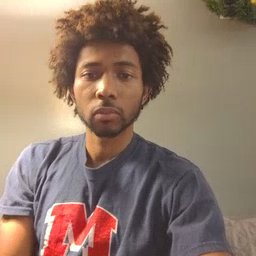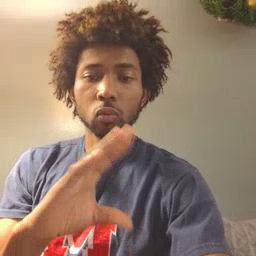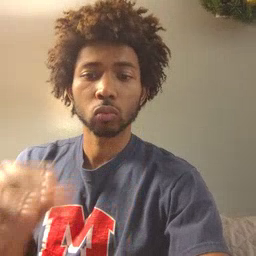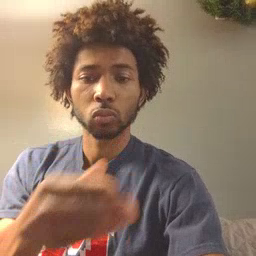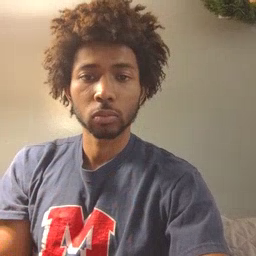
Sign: story